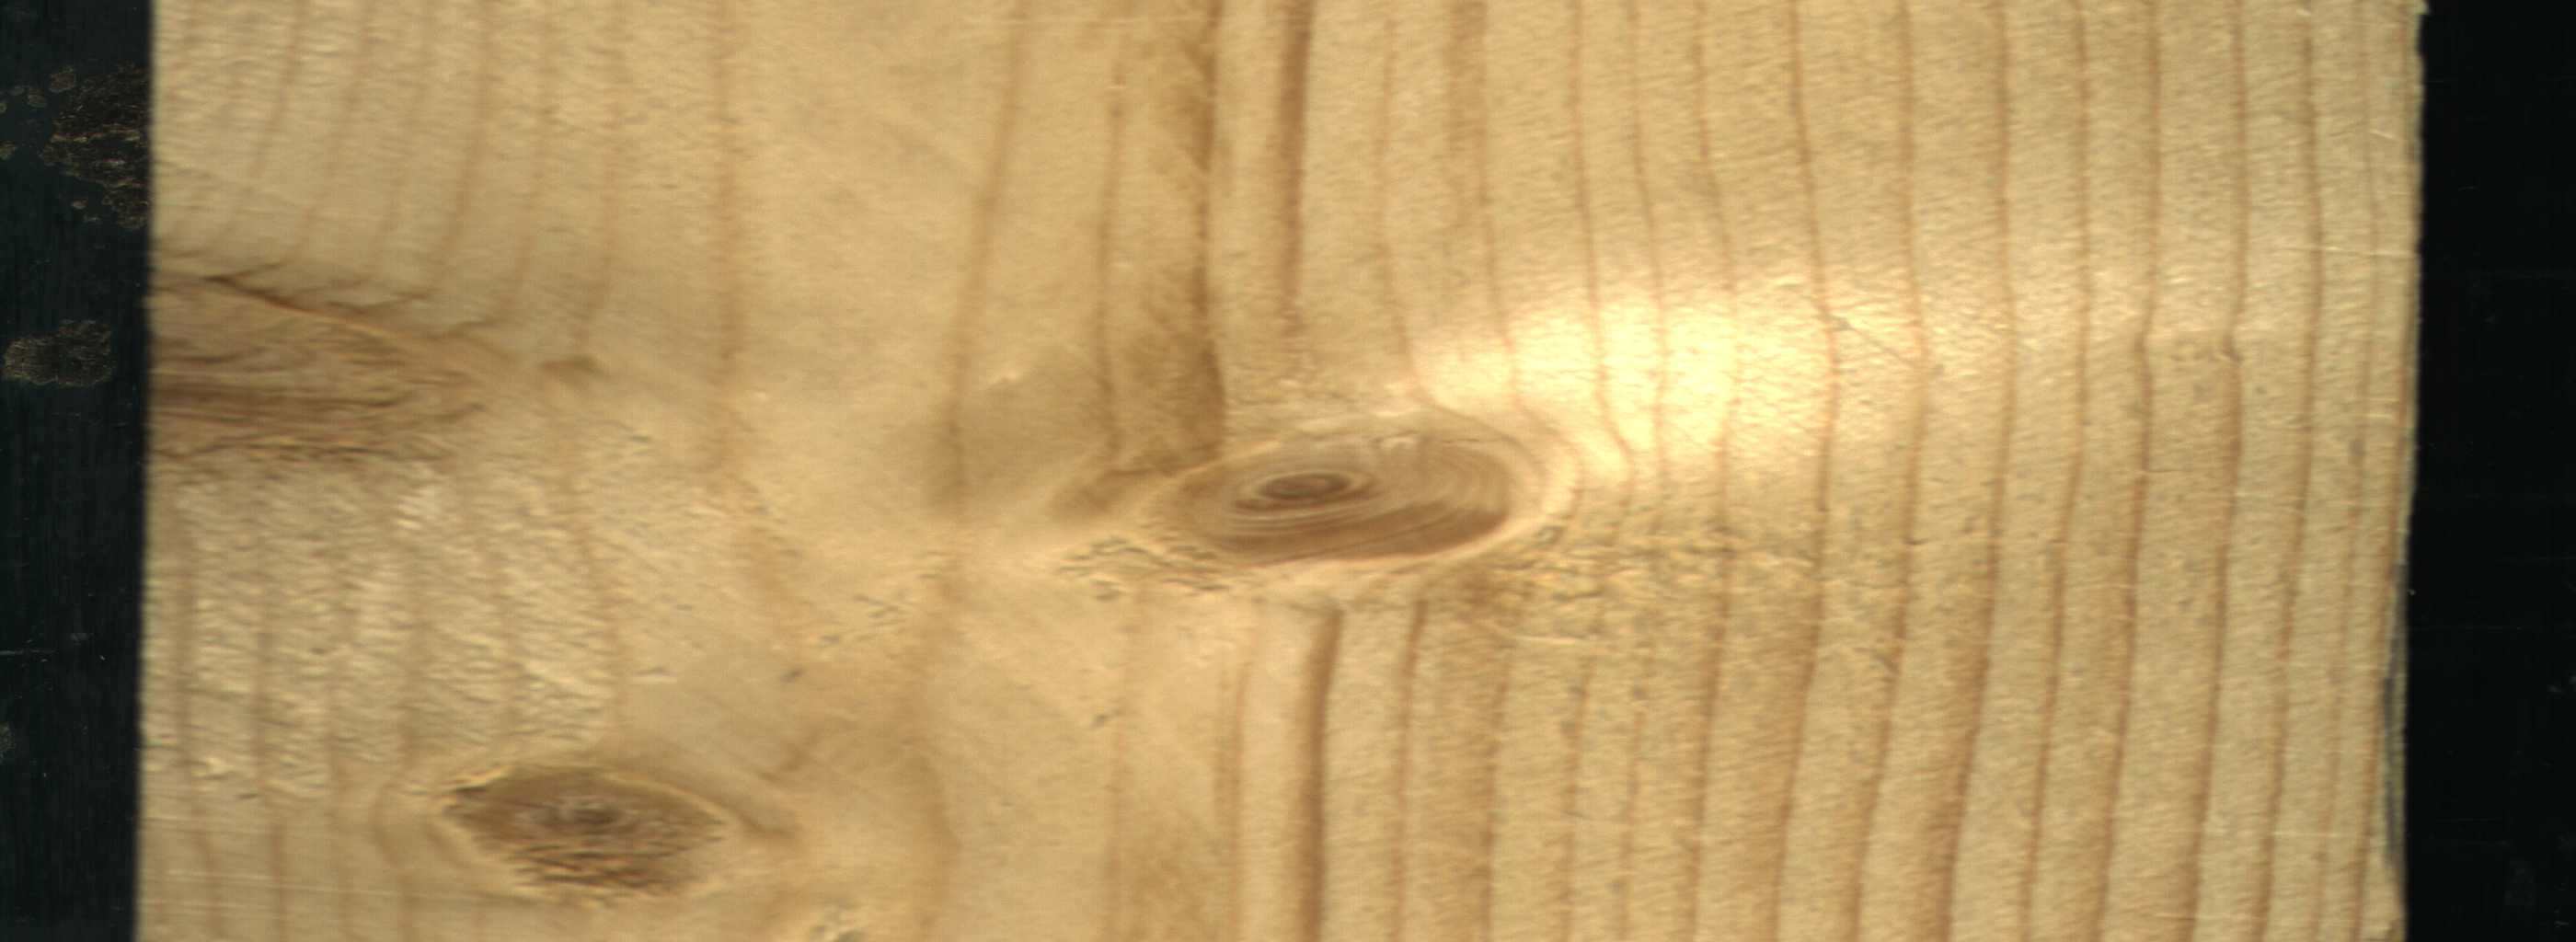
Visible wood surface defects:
Live_Knot
Live_Knot
Live_Knot